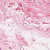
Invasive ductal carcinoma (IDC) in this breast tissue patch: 0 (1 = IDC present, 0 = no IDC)